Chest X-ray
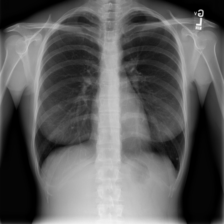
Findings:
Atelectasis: negative
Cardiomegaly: negative
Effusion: negative
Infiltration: positive
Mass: negative
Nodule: positive
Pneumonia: negative
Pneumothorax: negative
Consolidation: negative
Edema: negative
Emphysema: negative
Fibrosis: negative
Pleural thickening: negative
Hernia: negative